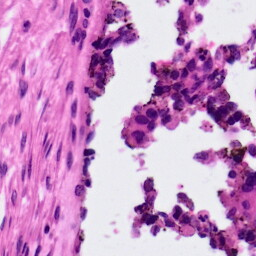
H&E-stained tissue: Ovarian